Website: slack
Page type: stored-credit-cards
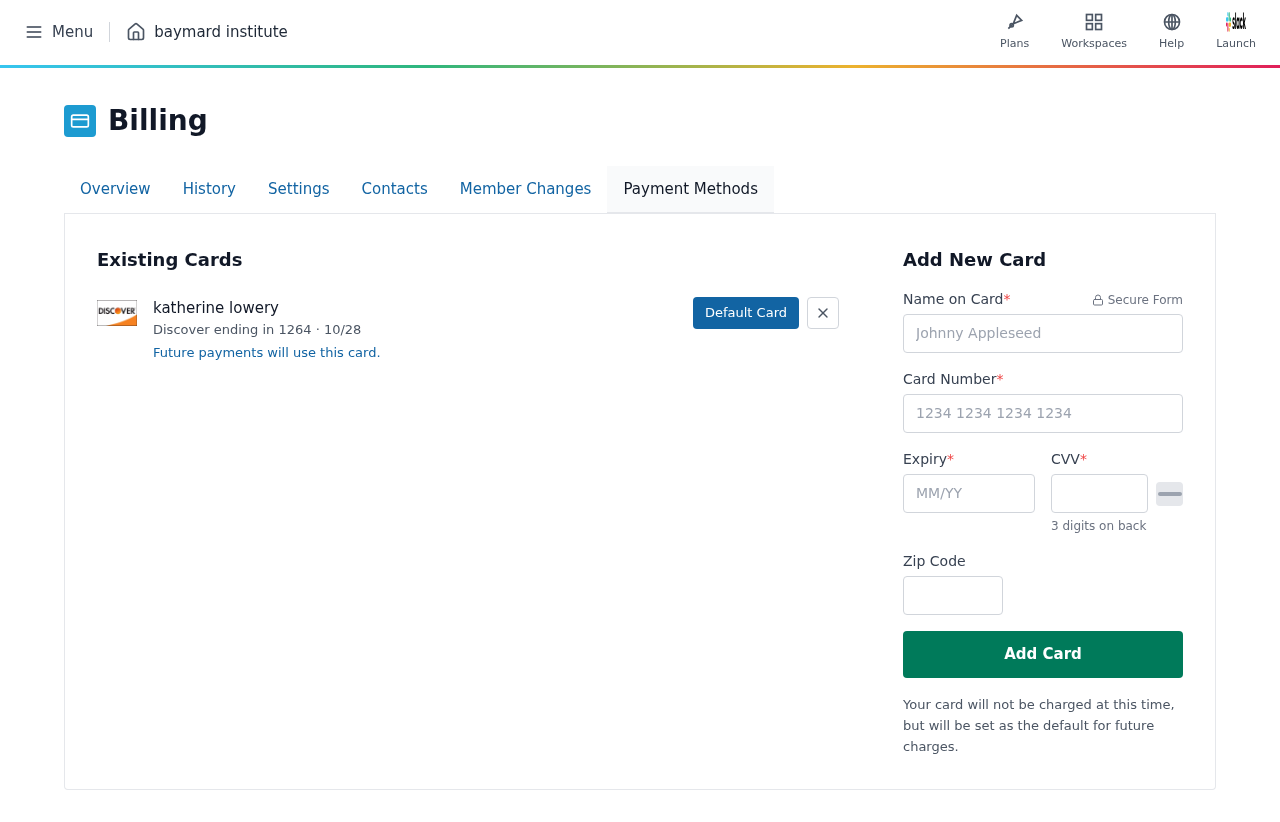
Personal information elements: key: PII_CARD_CVV
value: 927
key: PII_CARD_EXPIRY
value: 10/28
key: PII_CARD_EXPIRY_MONTH
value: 10
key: PII_CARD_EXPIRY_YEAR
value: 28
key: PII_CARD_LAST4
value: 1264
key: PII_CARD_NUMBER
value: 6011 3065 8747 1264
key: PII_CARD_TYPE
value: Discover
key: PII_FULLNAME
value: katherine lowery
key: PII_FULLNAME
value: Katherine Lowery
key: PII_POSTCODE
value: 67767